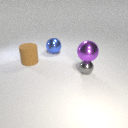
small gray metal sphere below large purple metal sphere